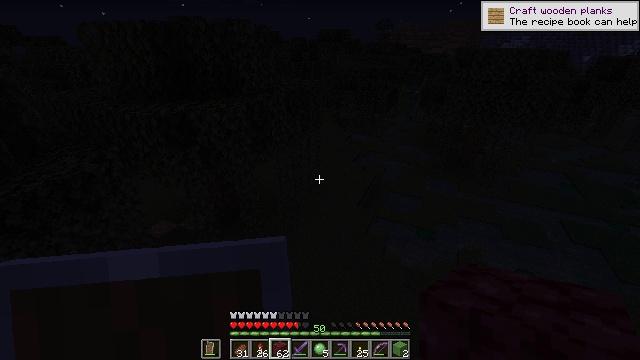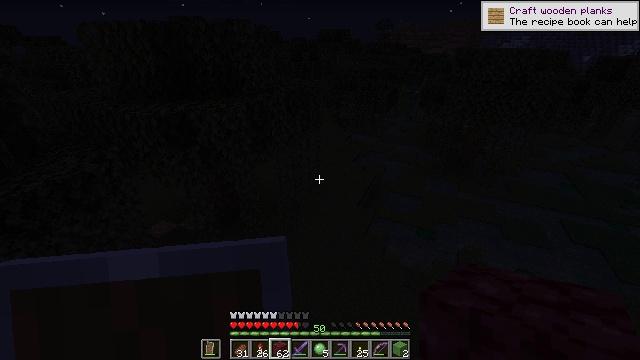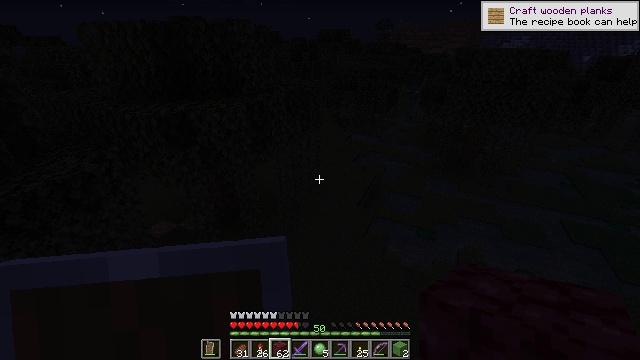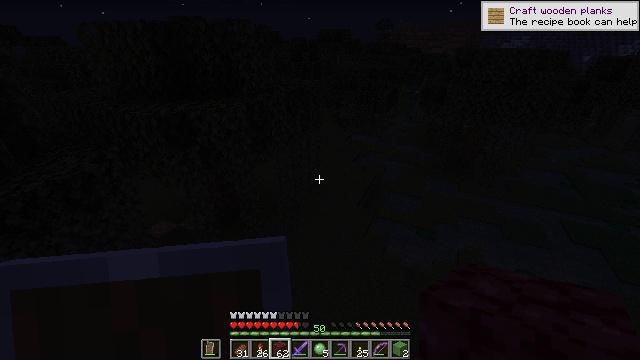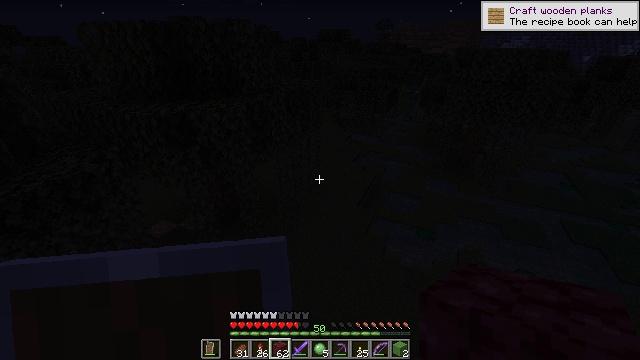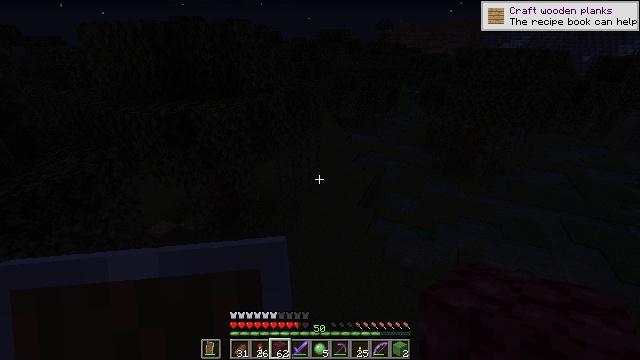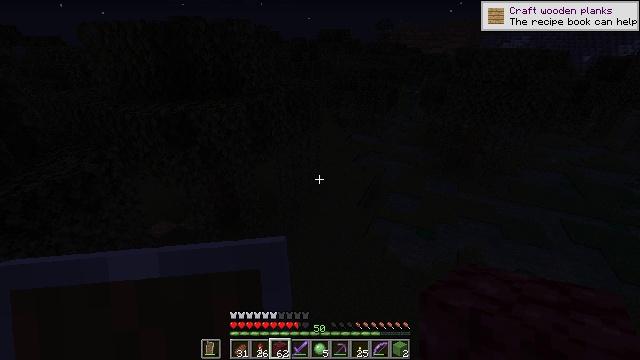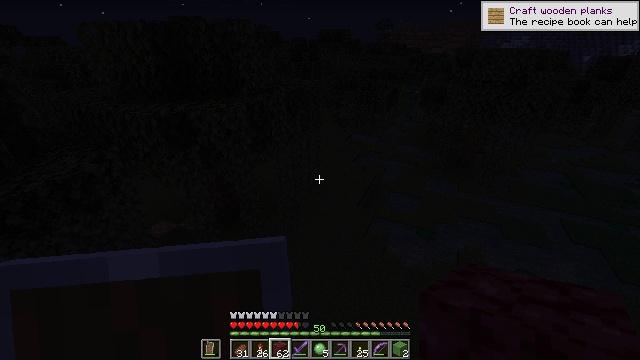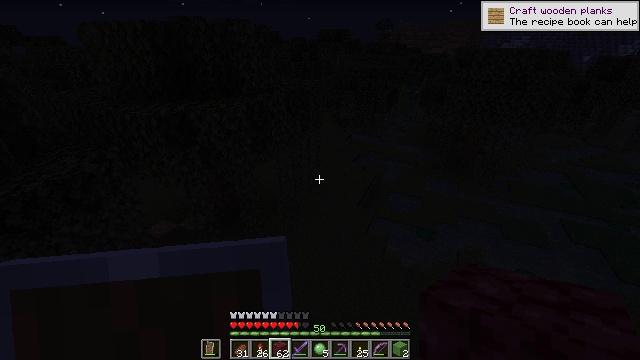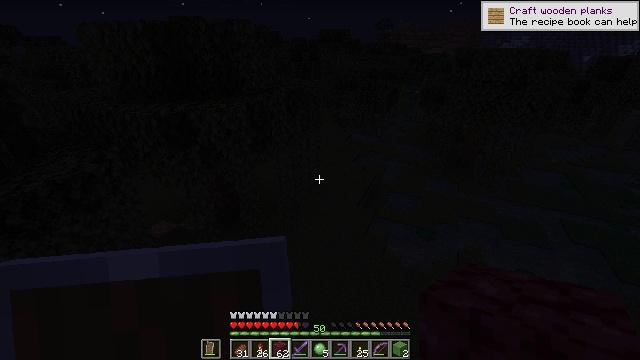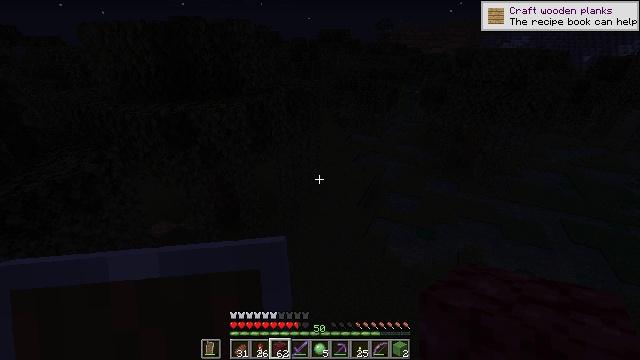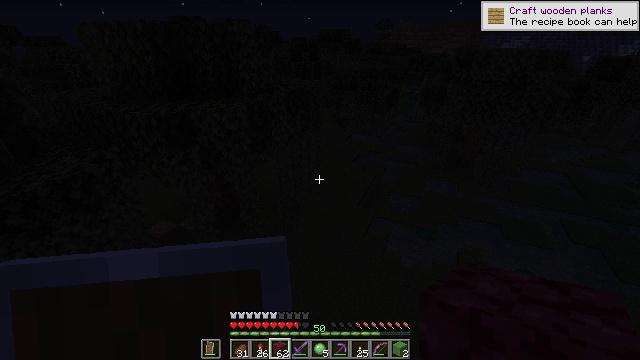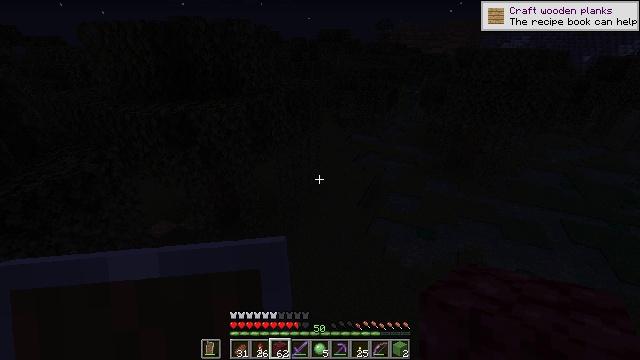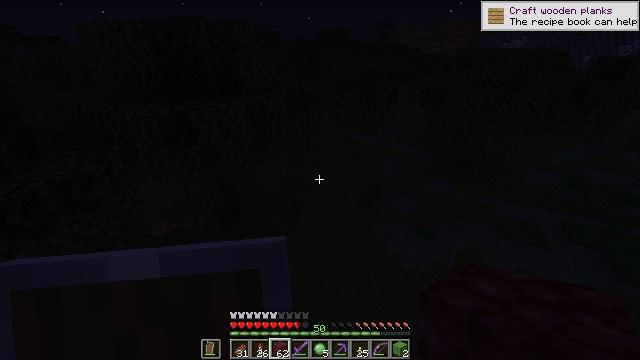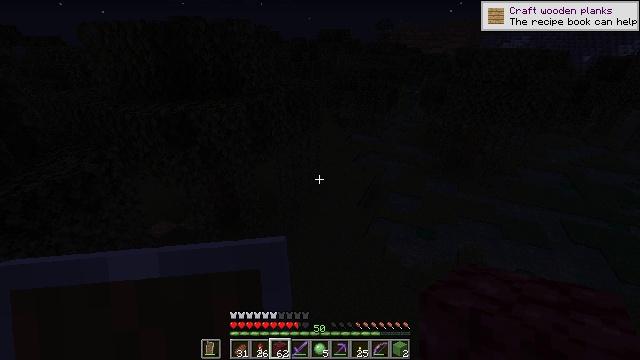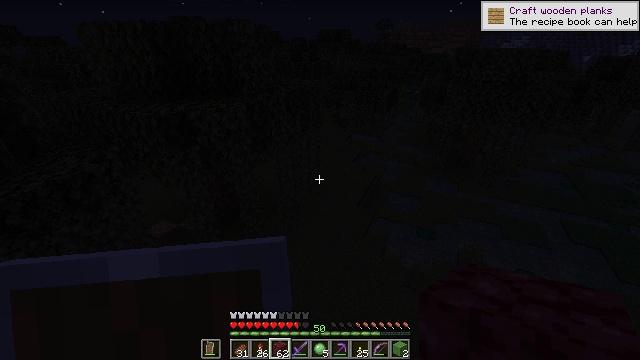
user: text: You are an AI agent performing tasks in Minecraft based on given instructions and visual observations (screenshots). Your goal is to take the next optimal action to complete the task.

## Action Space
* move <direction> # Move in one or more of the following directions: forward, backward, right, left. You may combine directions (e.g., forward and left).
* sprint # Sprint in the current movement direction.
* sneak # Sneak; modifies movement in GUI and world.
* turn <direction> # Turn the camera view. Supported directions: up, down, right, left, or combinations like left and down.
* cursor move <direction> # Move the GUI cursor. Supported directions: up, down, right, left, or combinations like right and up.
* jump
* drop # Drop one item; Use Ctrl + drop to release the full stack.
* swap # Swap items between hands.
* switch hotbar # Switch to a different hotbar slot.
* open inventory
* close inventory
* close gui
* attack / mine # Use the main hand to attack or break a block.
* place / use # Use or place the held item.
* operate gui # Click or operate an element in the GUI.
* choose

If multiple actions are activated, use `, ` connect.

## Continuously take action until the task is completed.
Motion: motion action
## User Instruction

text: Kill the slime.
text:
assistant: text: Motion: no_op
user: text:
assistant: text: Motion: no_op
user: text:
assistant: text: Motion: no_op
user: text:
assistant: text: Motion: no_op
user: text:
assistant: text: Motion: no_op
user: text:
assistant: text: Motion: no_op
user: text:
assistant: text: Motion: no_op
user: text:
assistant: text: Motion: no_op
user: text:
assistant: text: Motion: no_op
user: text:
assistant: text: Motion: no_op
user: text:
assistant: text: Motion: no_op
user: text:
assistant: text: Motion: no_op
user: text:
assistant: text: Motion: no_op
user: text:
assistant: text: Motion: no_op
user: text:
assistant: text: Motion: no_op
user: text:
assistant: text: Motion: no_op
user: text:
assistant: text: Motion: no_op
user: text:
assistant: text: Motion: no_op
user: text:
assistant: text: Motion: no_op
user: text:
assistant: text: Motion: no_op
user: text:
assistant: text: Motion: no_op
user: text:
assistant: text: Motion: no_op
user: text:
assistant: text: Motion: no_op
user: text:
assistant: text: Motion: no_op
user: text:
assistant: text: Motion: no_op
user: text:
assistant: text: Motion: no_op
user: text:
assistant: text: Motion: no_op
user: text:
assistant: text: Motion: no_op
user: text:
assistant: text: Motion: no_op
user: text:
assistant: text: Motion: no_op